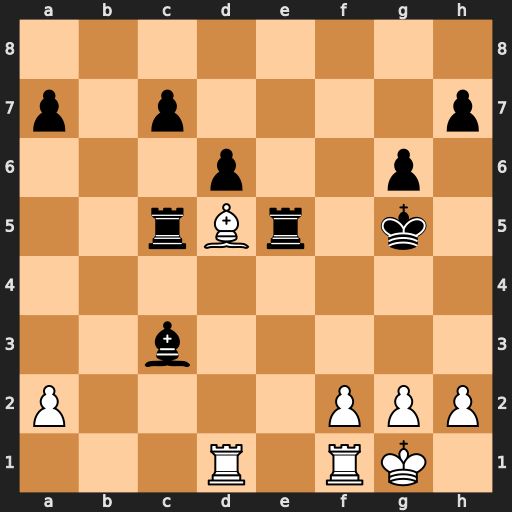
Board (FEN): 8/p1p4p/3p2p1/2rBr1k1/8/2b5/P4PPP/3R1RK1
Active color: w
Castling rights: -
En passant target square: -
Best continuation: f4+ Kh6 fxe5